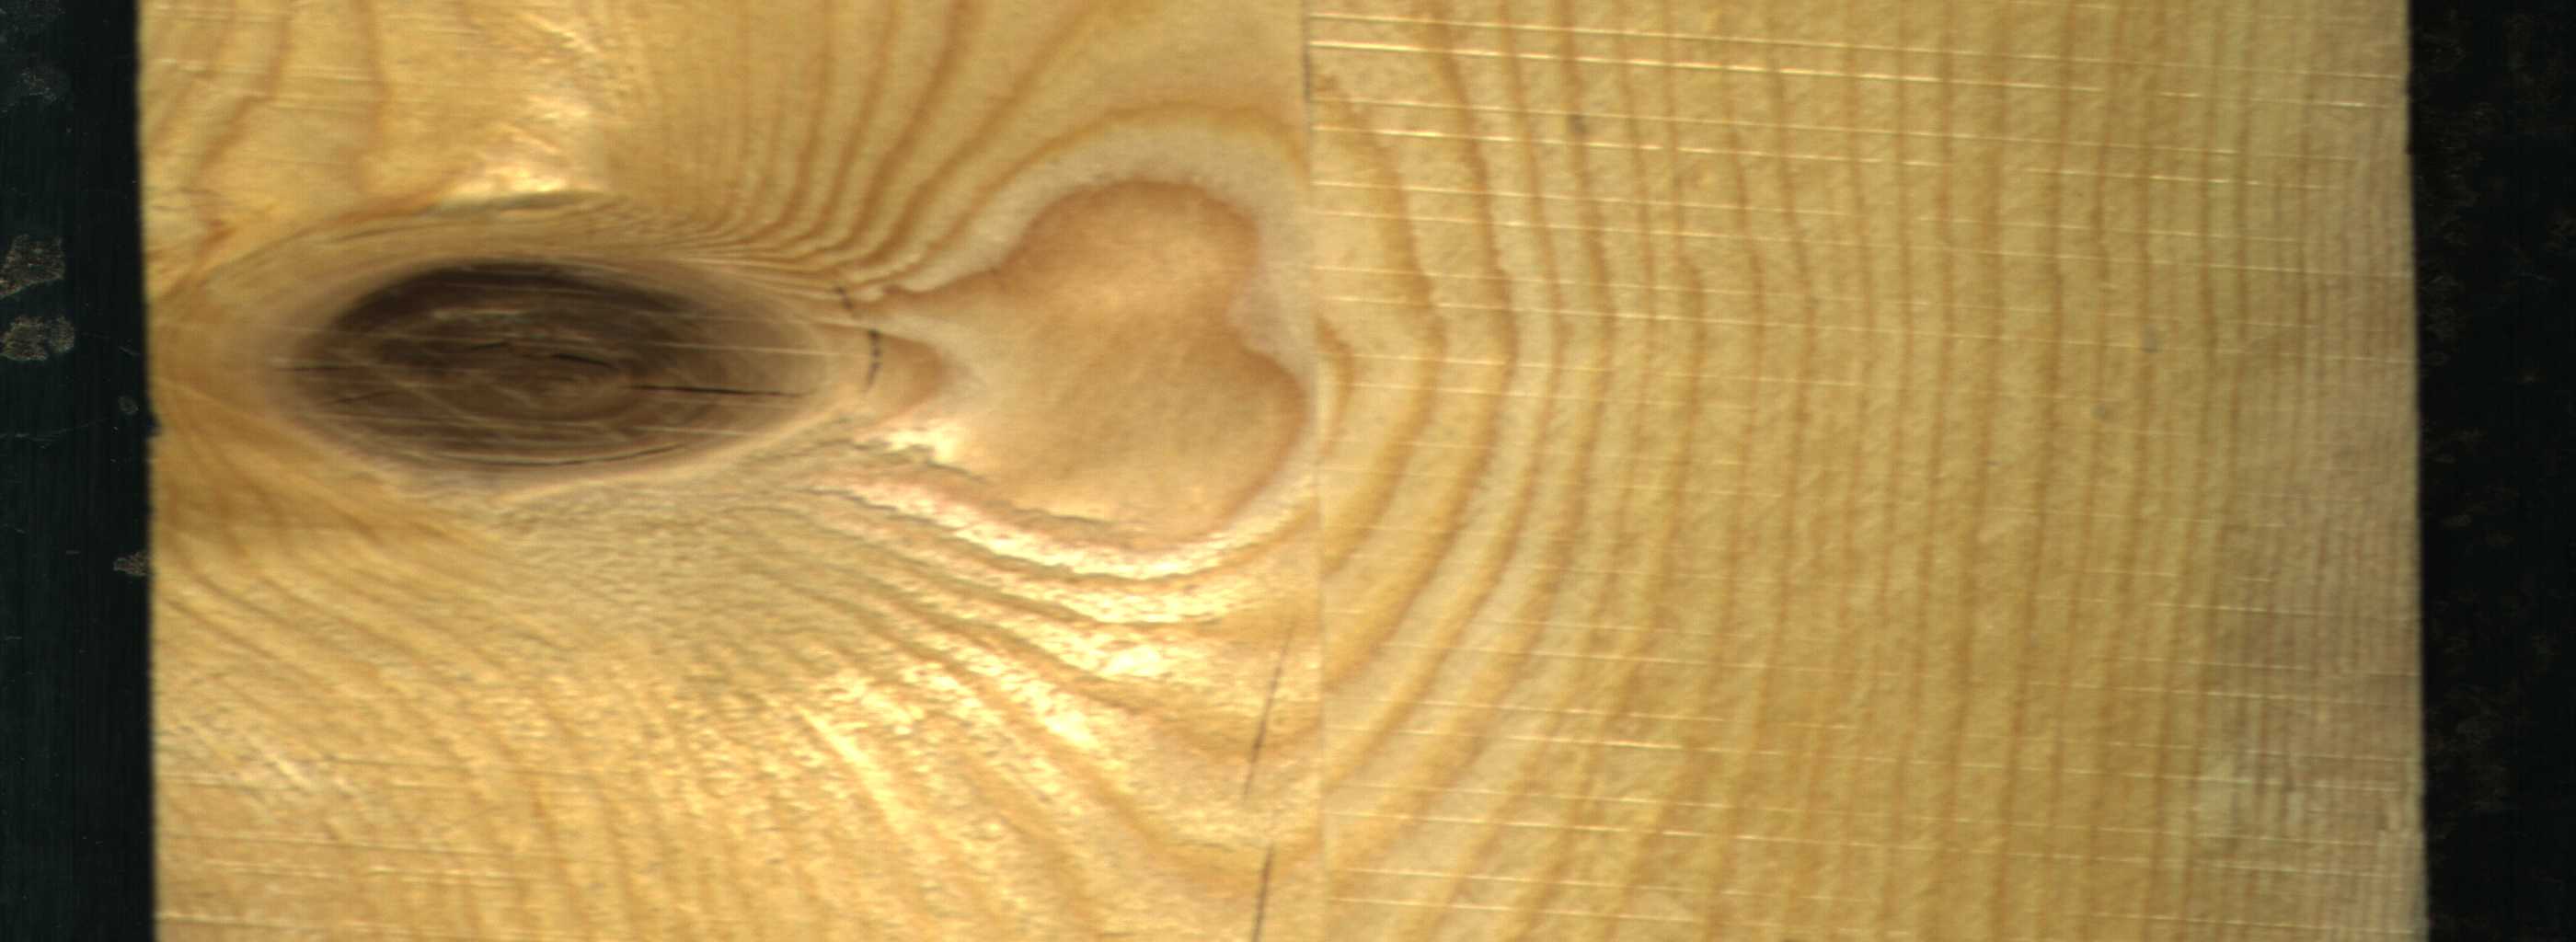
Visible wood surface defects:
Blue_Stain
Crack
Crack
Dead_Knot